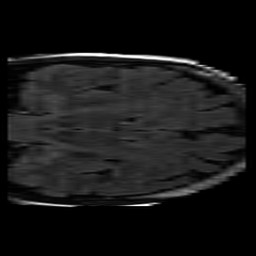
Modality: FLAIR
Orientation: coronal
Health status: ill
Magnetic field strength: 3 T